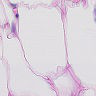
Metastatic tissue present: no